Aerial crown-view tile of a tropical tree (Barro Colorado Island, Panama), acquired 20241112:
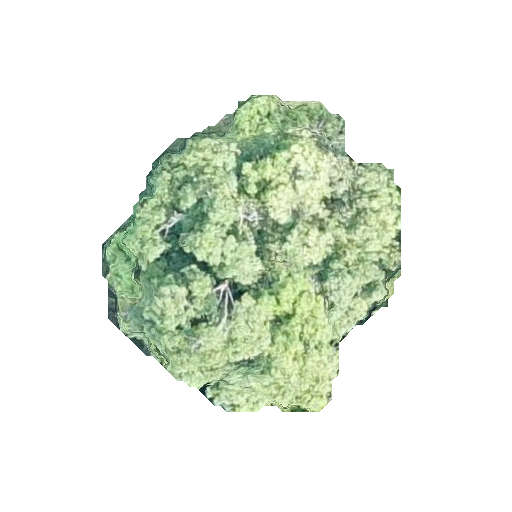
Species: Ocotea leptobotra
GBIF accepted scientific name: Ocotea leptobotra
Crown area: 104.444 m²